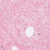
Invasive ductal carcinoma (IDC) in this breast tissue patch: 0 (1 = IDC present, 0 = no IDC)